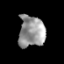
Tissue: prostate
Cell type: T cells
Senescence score: 0.3021
Nuclear area (px): 803
Mean DAPI intensity: 151.421